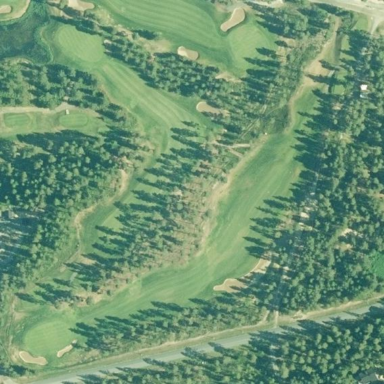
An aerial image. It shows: Golf course surrounded by greenery.